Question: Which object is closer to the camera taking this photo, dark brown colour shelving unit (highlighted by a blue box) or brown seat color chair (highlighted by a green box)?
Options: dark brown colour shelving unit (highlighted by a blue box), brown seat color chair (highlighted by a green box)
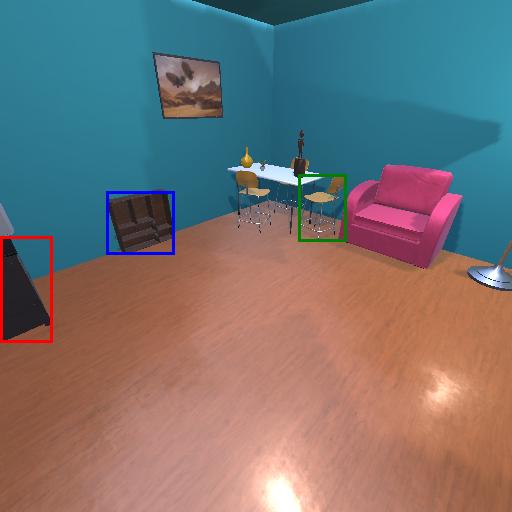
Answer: dark brown colour shelving unit (highlighted by a blue box)